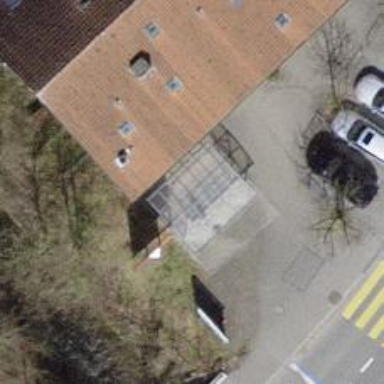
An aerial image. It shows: Bicycle parking facility.